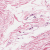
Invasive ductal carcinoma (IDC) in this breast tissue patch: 0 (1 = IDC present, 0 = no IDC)